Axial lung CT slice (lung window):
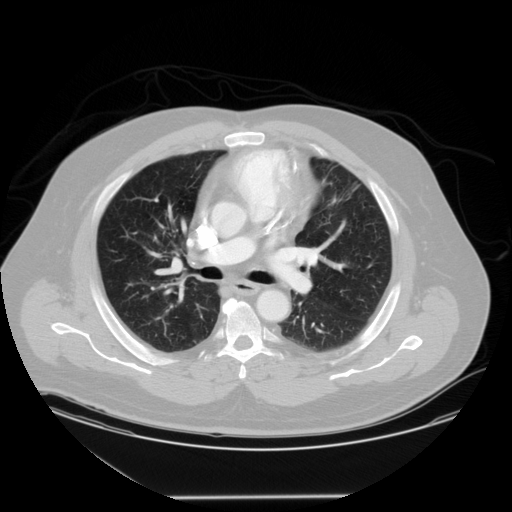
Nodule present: no